Question: There are to tables - assignments and countries.
Assignments stores historical data about employees historical assignments, and the three main fields are - person_id, effective_start_date and effective_end_date.
Countries stores info about employees who have been taking trips abroad - the important fields in it are person_id, date_from, date_to, home_country, host_country.
And i need to do the following : I need to show all assignments, and the country which the employee had been to at any point during the assignment. Which means i need to join them via outer join, but the only way i can join them is via person_id but there are multiple entries in each table (Same ID's)

So what i did was something like this :
'''
select *
from assignments ass, employees emp
where
ass.person_id=emp.person_id
AND (emp.date_from(+) >= ass.assignment_start_date AND emp.date_to(+) <= ass.assignment_end_date)
OR (emp.date_from(+) >= ass.assignment_start_date AND emp.date_to(+) >= ass.assignment_end_date)
'''
but it doesnt work because oracle doesn't allow me to make OR statement in an outer join. I tried using union all method but the values returned are not what i quite expected - there are some missing values, so the logic isn't correct eighter. If you have any advices please post them in the same syntax i provided (oracle syntax) where joins are made in where clause, so it's easier for me to understand.
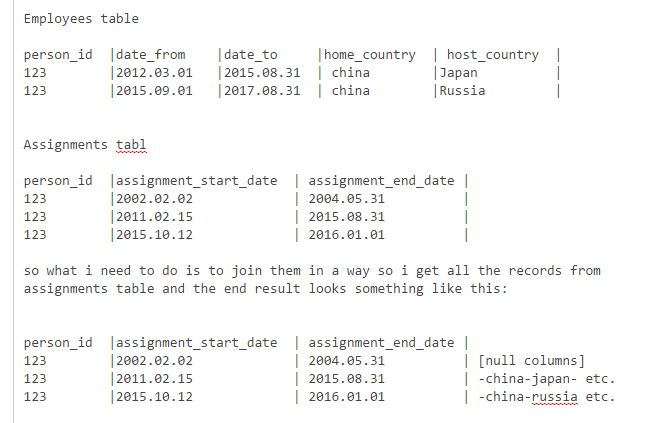
Answer: To get your desired result, you can use the following approach:
- - 'LISTAGG'
Query:
'''
select ass.person_id,
assignment_start_date,
assignment_end_date,
listagg(home_country ||'-' || host_country, ';')
within group (order by date_from) as countries
from assignments ass
left join employees emp
on ass.person_id = emp.person_id
AND ((emp.date_from >= ass.assignment_start_date AND
emp.date_from <= ass.assignment_end_date)
OR (emp.date_to >= ass.assignment_start_date AND
emp.date_to <= ass.assignment_end_date))
group by ass.person_id, assignment_start_date, assignment_end_date
'''
<URL>